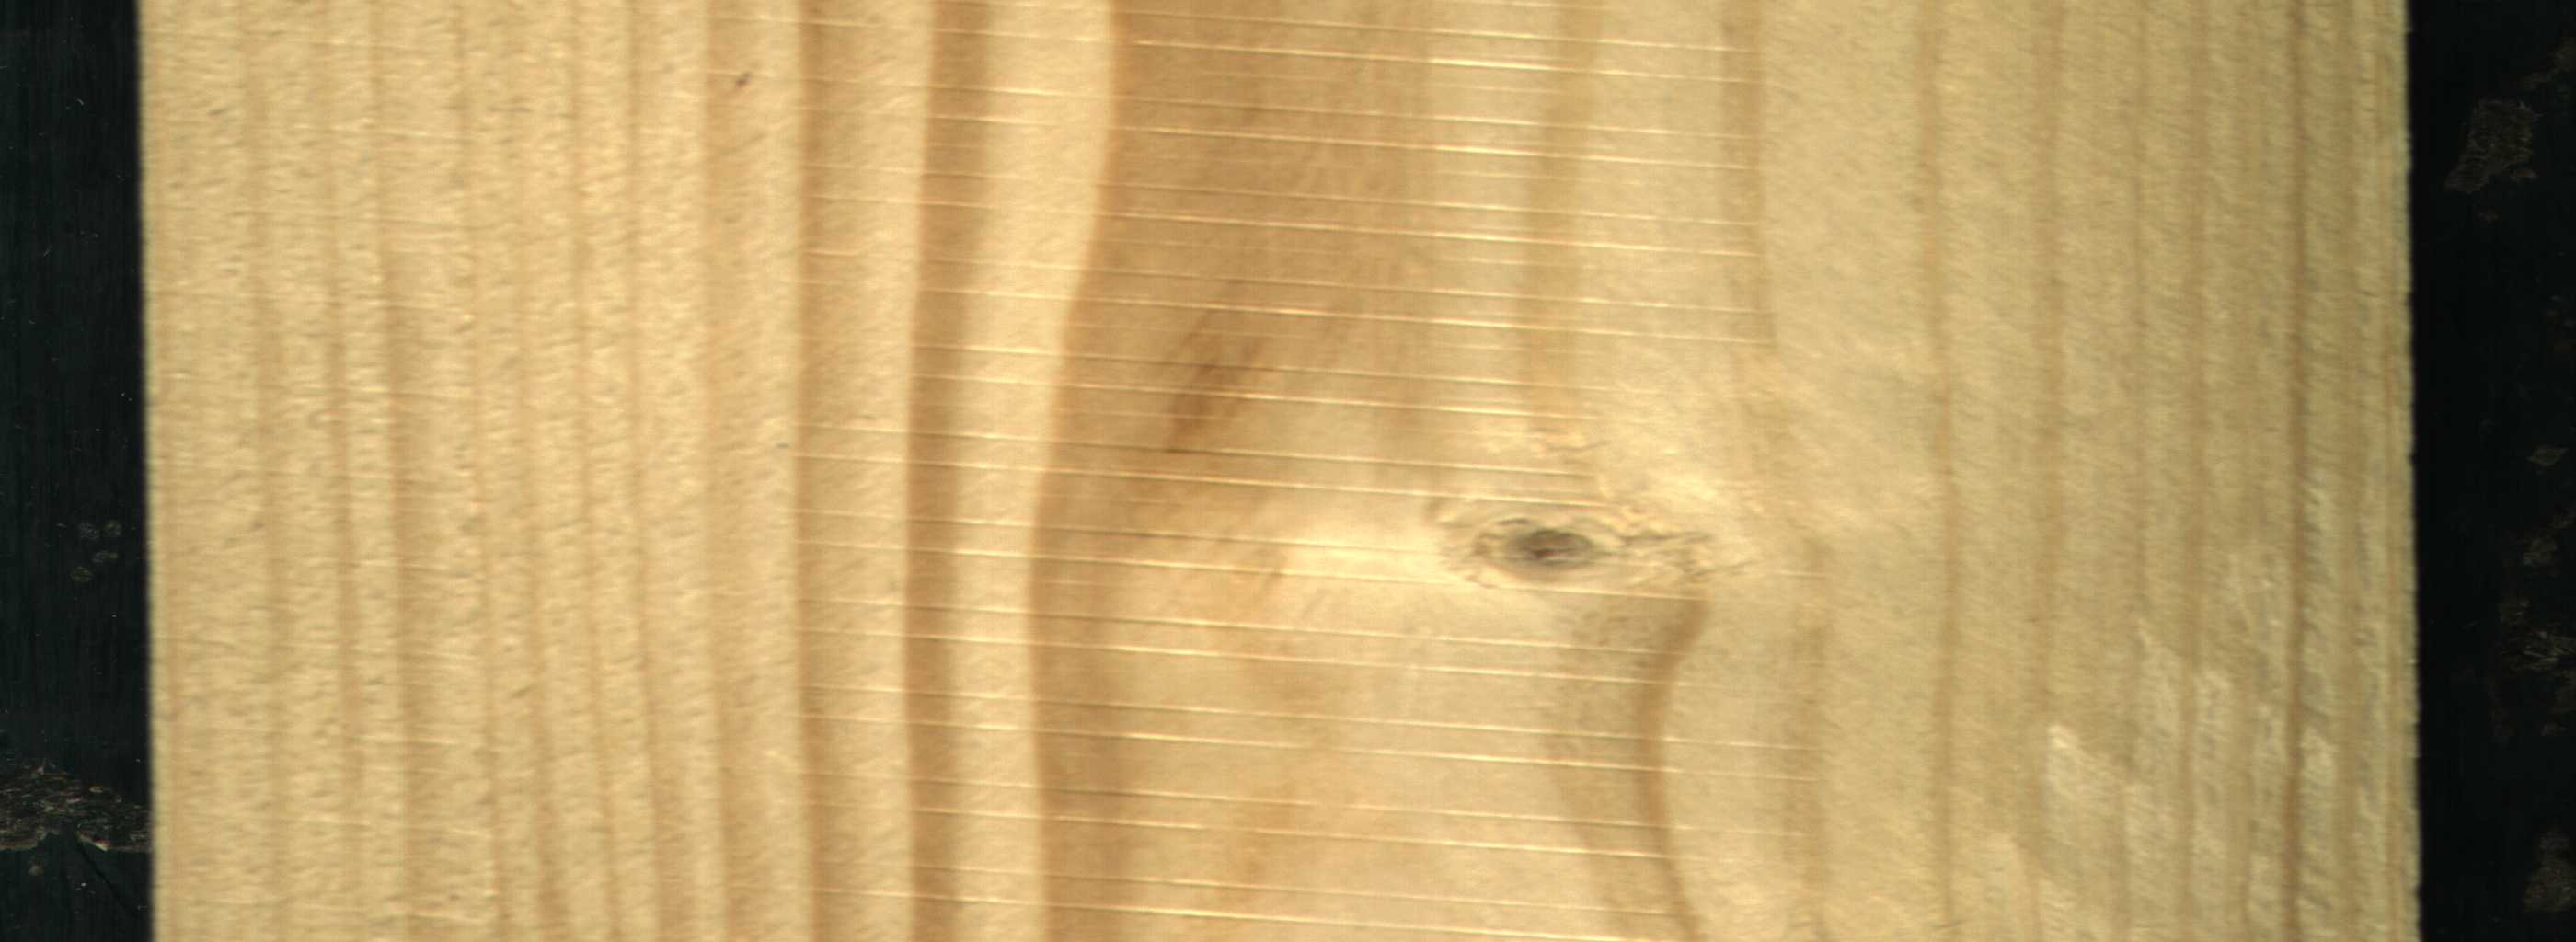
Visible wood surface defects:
Live_Knot